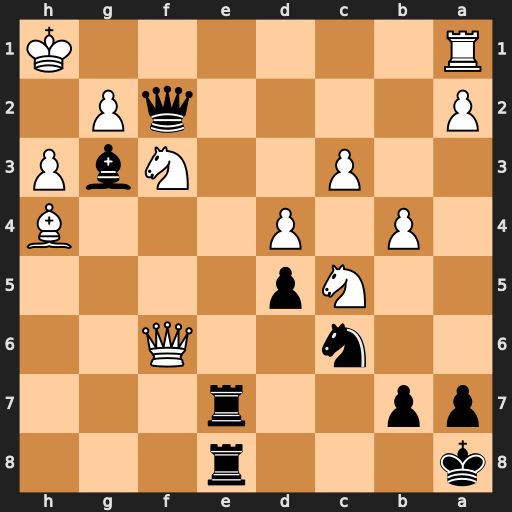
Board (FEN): k3r3/pp2r3/2n2Q2/2Np4/1P1P3B/2P2NbP/P4qP1/R6K
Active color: b
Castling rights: -
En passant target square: -
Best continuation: Re1+ Nxe1 Rxe1+ Rxe1 Qxe1+ Qf1 Qxf1#